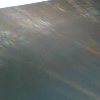
Label: sunburn